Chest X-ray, PA view. Patient: 35 years old, sex M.
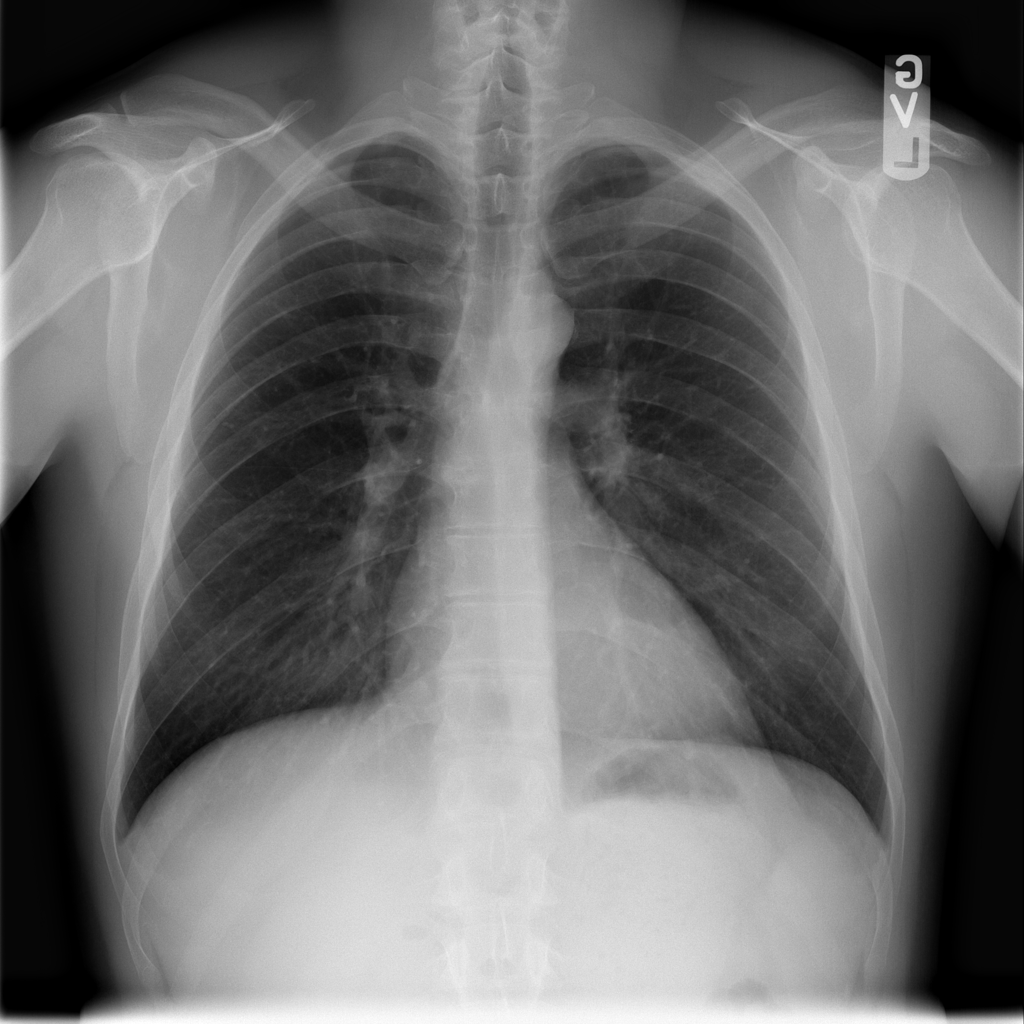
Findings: No Finding